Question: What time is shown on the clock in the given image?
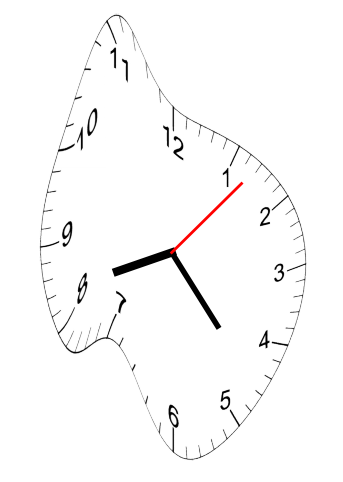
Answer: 08:23:07